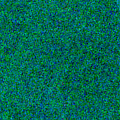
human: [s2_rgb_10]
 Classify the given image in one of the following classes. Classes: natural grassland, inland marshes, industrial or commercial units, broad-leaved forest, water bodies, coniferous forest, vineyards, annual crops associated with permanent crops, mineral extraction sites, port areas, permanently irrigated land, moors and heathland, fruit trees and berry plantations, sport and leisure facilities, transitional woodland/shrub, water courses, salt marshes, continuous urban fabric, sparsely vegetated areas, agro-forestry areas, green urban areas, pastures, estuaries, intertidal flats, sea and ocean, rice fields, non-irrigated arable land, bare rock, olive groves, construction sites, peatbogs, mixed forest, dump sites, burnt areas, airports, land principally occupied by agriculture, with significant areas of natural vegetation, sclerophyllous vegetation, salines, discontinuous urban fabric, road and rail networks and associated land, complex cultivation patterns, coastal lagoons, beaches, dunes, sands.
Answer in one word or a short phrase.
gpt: sea and ocean